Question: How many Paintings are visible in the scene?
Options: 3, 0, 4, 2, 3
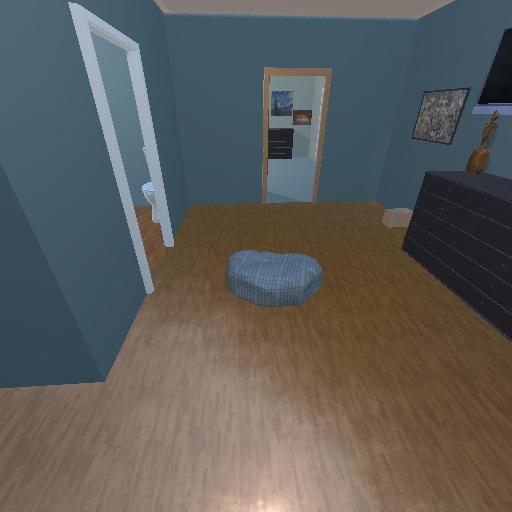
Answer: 3